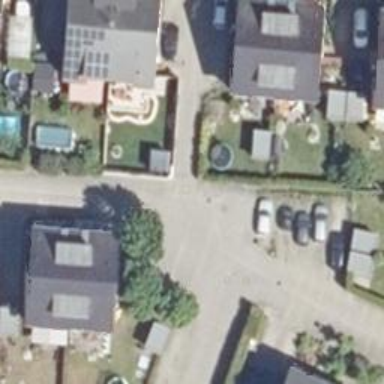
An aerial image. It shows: Living street.